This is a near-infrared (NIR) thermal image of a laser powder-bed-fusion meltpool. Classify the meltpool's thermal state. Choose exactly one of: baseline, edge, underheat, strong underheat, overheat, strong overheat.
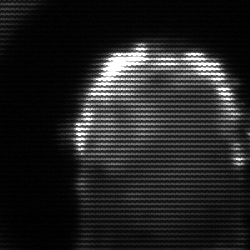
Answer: baseline